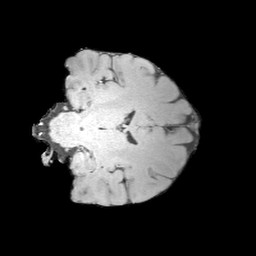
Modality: MP2RAGE
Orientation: coronal